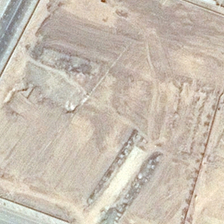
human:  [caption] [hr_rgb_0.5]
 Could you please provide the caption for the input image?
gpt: a road is near a piece of yellow bareland .

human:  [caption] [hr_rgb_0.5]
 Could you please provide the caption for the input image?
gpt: a road is near a piece of yellow bareland .

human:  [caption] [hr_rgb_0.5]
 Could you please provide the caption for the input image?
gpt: a road is near a piece of yellow bareland .

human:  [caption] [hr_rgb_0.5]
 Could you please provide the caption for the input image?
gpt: a road is near a piece of yellow bareland .

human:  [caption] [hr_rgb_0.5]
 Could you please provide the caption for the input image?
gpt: a road is near a piece of yellow bareland .